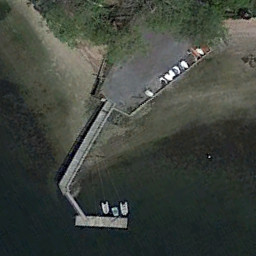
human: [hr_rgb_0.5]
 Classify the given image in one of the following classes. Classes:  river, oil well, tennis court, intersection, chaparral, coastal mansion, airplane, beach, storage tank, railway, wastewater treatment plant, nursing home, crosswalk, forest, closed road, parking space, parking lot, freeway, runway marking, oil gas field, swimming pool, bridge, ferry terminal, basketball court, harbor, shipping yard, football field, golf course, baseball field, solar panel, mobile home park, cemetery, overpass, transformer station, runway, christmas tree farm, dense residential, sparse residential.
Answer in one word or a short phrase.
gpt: ferry terminal